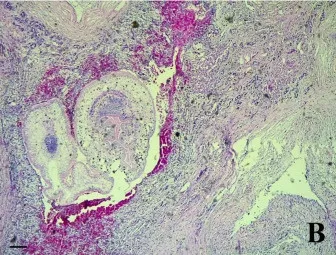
Lemur catta, liver, lungs. Lungs. (HE, 200x, bar 500 mum).
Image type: pathology (pas)